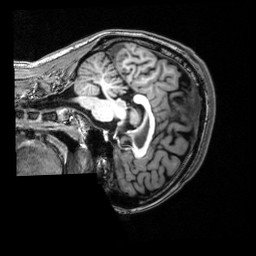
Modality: T1w
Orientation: sagittal
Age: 24
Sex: female
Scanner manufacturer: siemens
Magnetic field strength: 3 T
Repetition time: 2.53 s
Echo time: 0.00339 s